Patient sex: M
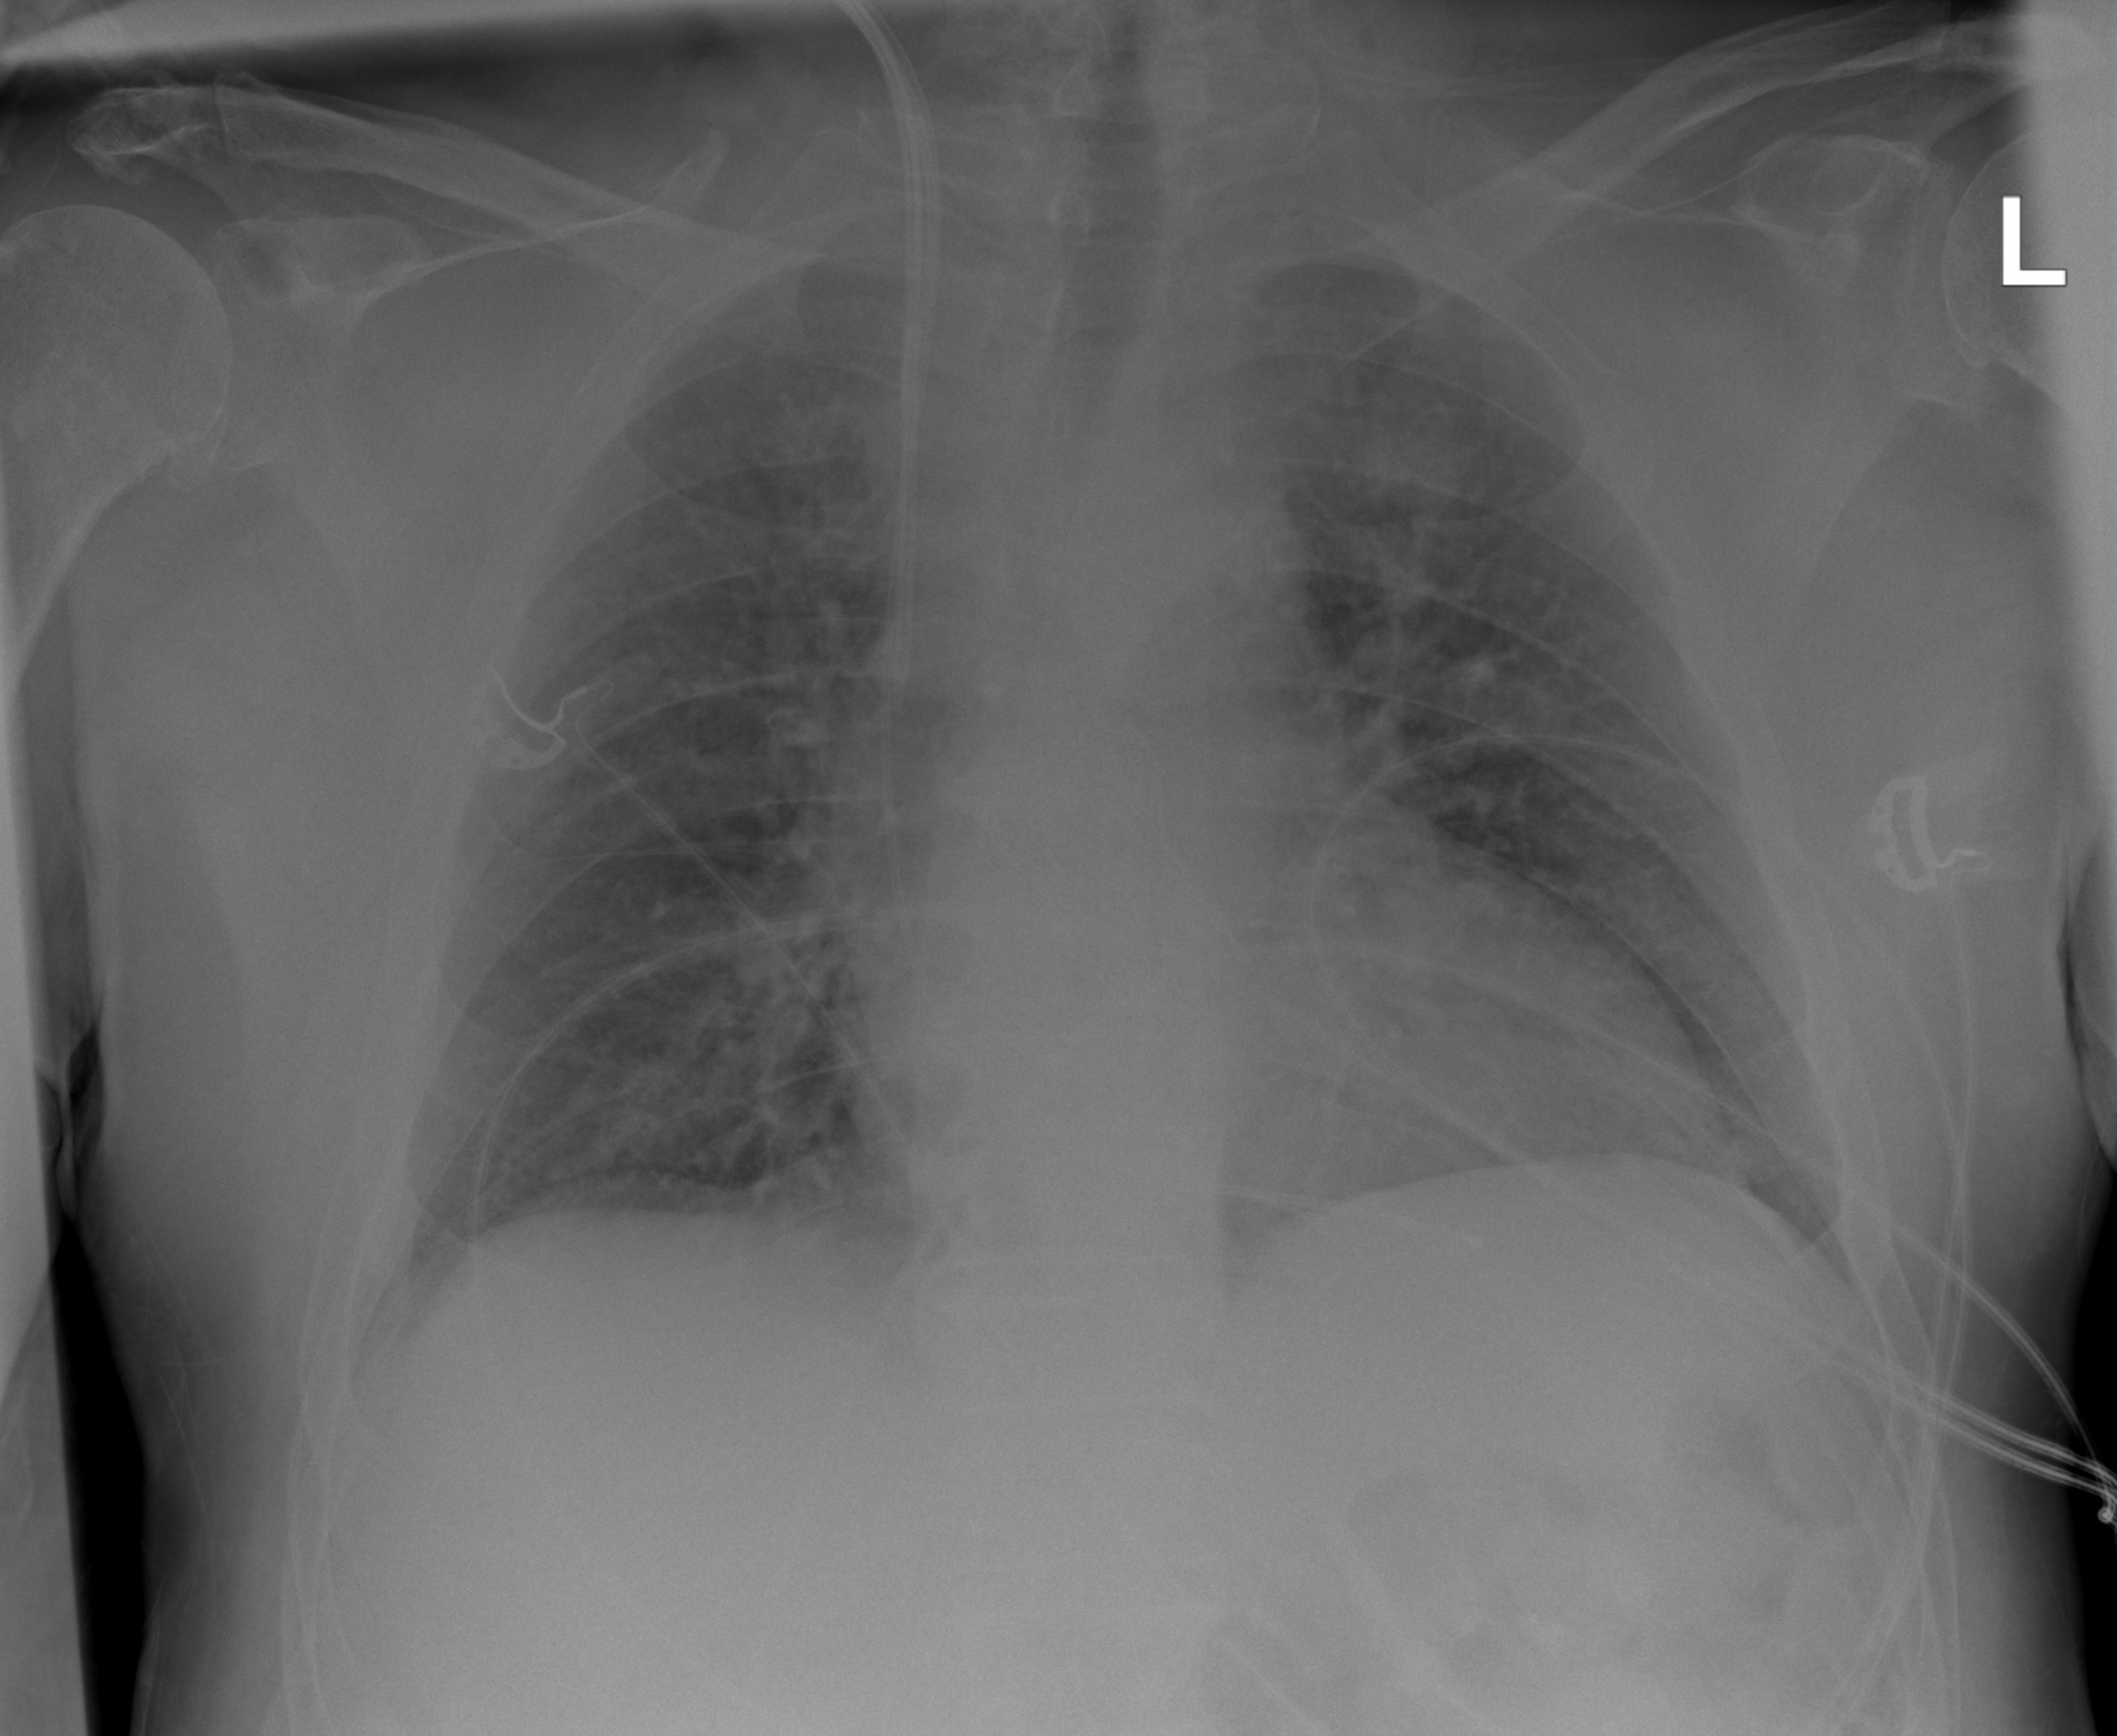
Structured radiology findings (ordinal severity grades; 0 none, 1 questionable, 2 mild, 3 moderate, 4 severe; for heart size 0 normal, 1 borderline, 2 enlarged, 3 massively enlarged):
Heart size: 2
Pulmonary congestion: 2
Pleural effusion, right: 0
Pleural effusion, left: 0
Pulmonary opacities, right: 0
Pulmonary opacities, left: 0
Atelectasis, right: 0
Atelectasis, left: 0